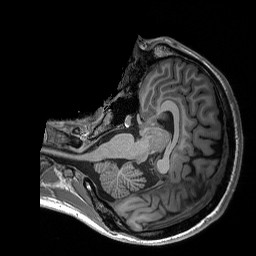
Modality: T1w
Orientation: axial
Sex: male